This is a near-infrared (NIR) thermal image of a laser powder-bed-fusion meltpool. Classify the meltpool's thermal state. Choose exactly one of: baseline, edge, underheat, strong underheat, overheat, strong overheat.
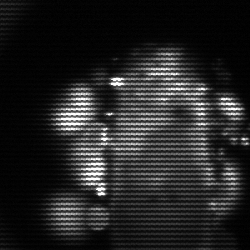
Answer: strong underheat